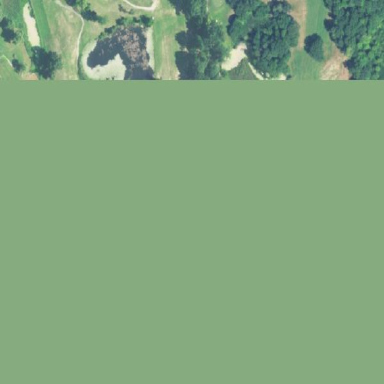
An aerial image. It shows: Golf course.